Question: I have Created a Listview, and I am trying to add Images to some entries in the Listview. However when doing that I seem to get strange results, the Image appears much smaller than it should. Despite the fact that I have set its Width to Fill_Parent. Here is the XML code:
'''
<RelativeLayout xmlns:android="http://schemas.android.com/apk/res/android"
android:layout_width="match_parent"
android:layout_height="match_parent">
...
<ImageView
android:id="@+id/webImage"
android:layout_below="@id/link"
android:layout_toLeftOf="@+id/ll"
android:layout_alignBottom="@id/ll"
android:layout_width="fill_parent"
android:layout_height="wrap_content"
android:padding="8dp" />
<HorizontalScrollView
android:id="@+id/sv"
android:layout_marginLeft="6dp"
android:layout_marginBottom="3dp"
android:layout_below="@id/webImage"
android:layout_toLeftOf="@+id/ll"
android:layout_width="fill_parent"
android:layout_height="wrap_content">
<LinearLayout
android:orientation="horizontal"
android:gravity="center_vertical"
android:id="@+id/tag_container"
android:layout_width="wrap_content"
android:layout_height="wrap_content" />
</HorizontalScrollView>
<LinearLayout
android:layout_margin="4dp"
android:layout_alignParentRight="true"
android:id="@+id/ll"
android:orientation="vertical"
android:layout_width="wrap_content"
android:layout_height="fill_parent">
...
</LinearLayout>
</RelativeLayout>
'''
Here is the Result:

As you can see, the images are not showing up as intended and some are smaller than others. The Images should span across the entire screen.
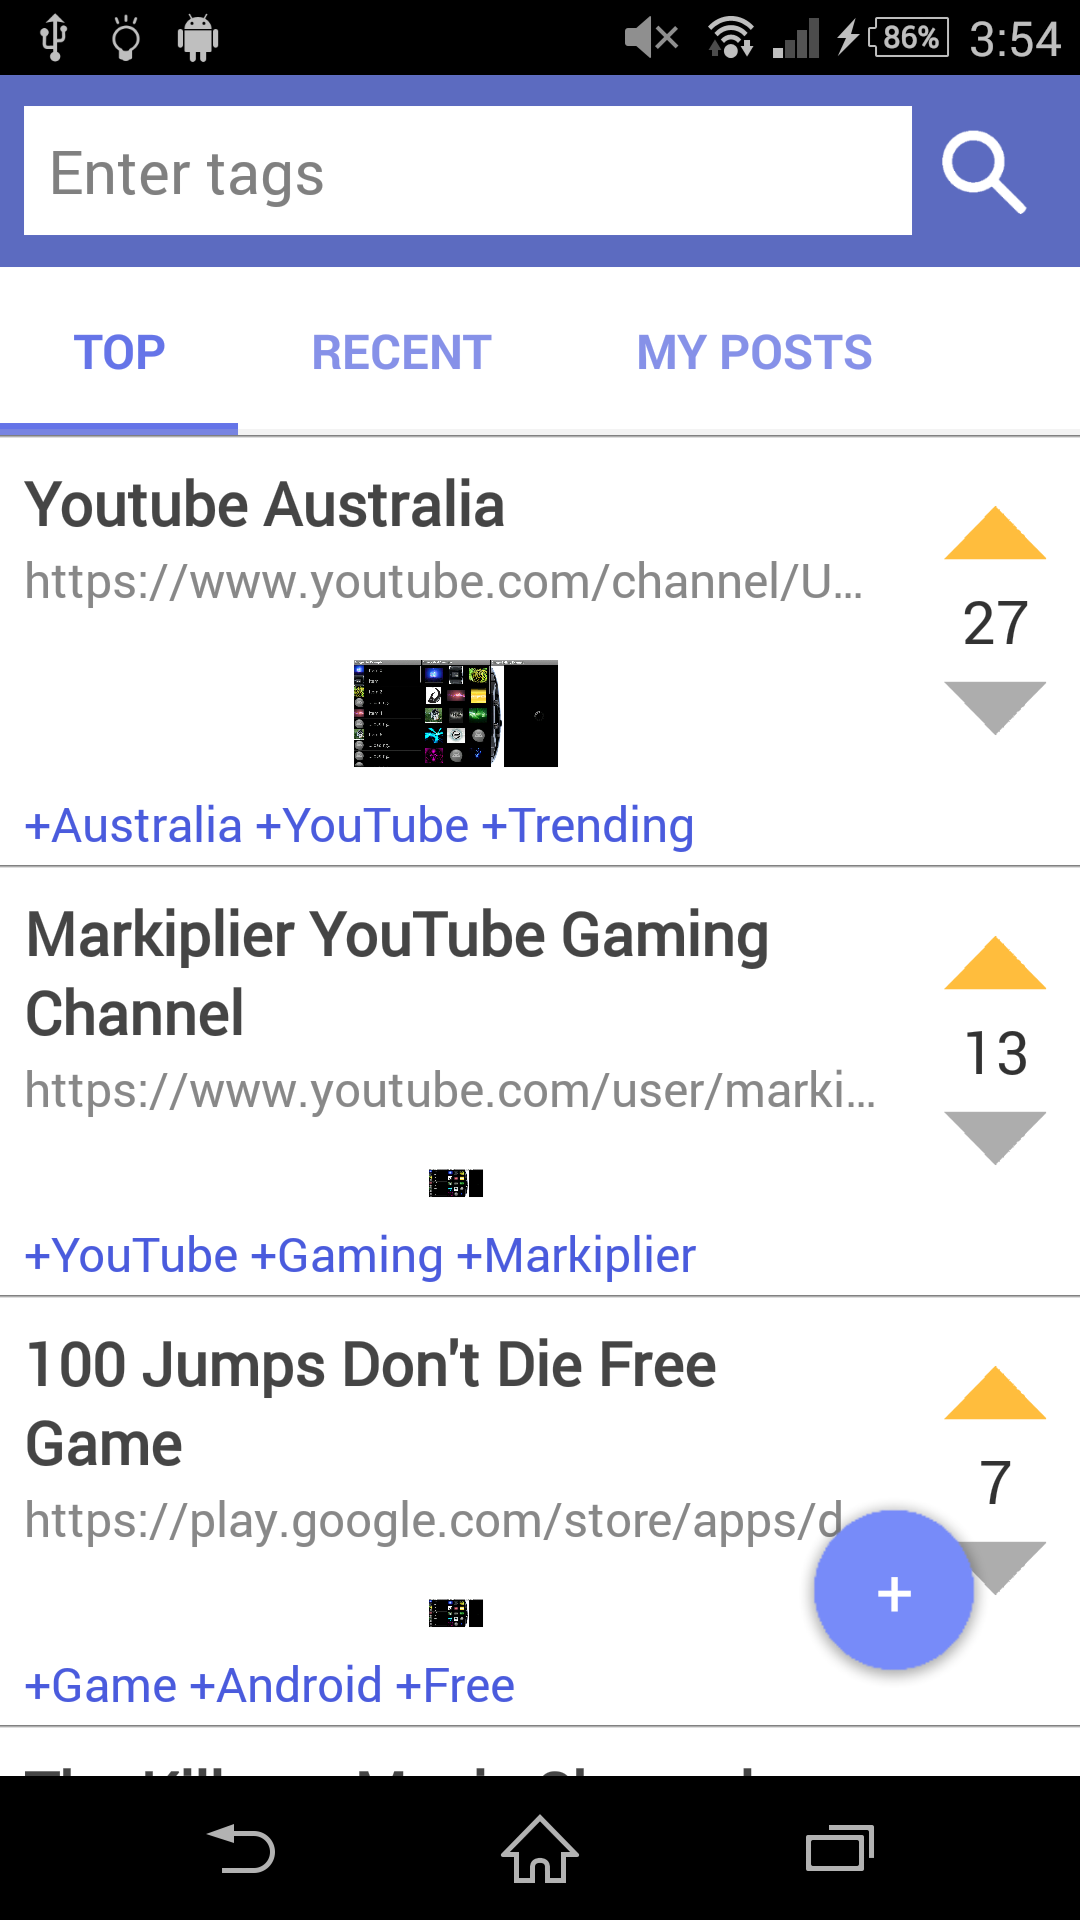
Answer: You should use 'ScaleType' for 'ImageView'.'ImageView' is comes with different configuration options to support different scaleTypes. scaleType options are used for scaling the bounds of an image to the bounds of this view. Below are the listed scaleType configuration properties supported.
1. CENTER
2. CENTER_CROP
3. CENTER_INSIDE
4. FIT_CENTER
5. FIT_END
6. FIT_START
7. FIT_XY
8. MATRIX
Check here for more details
<URL>